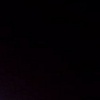
Label: space